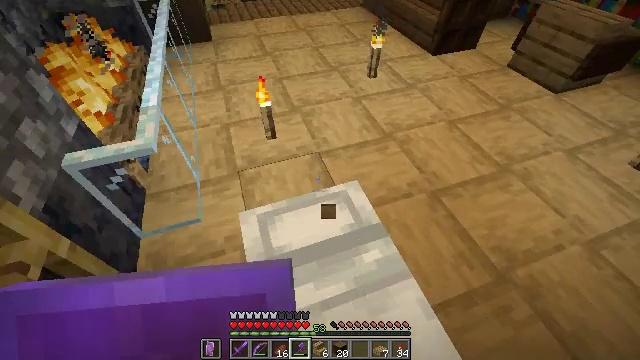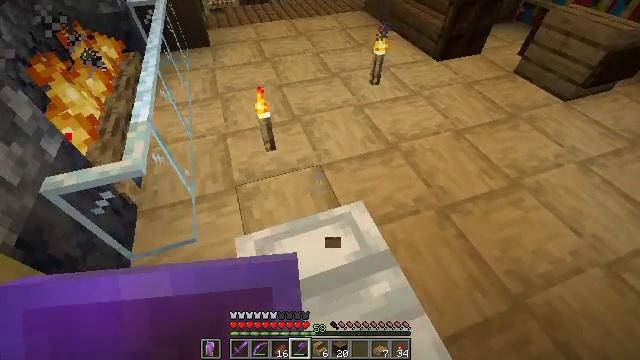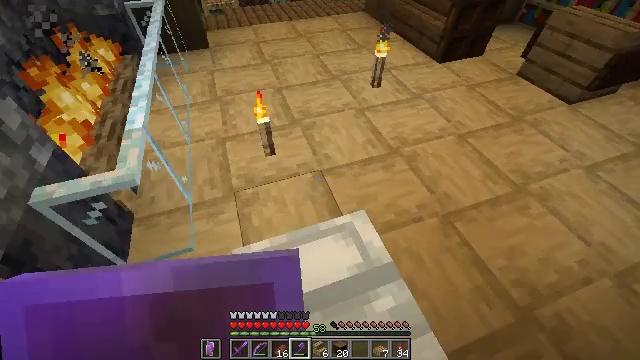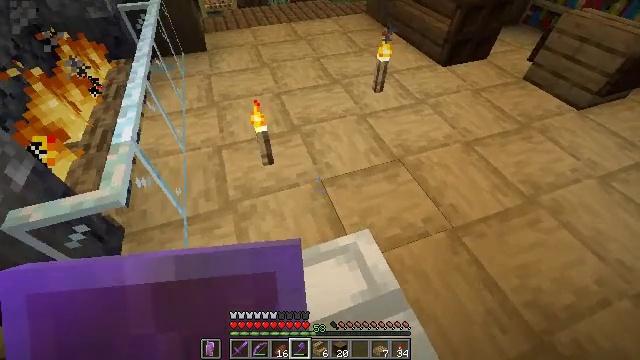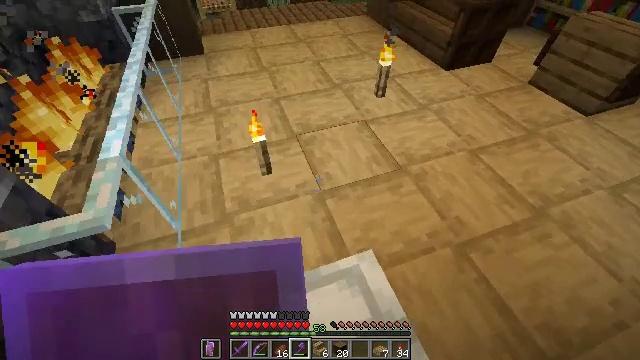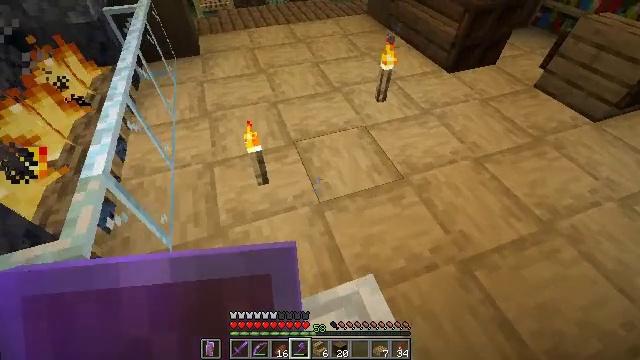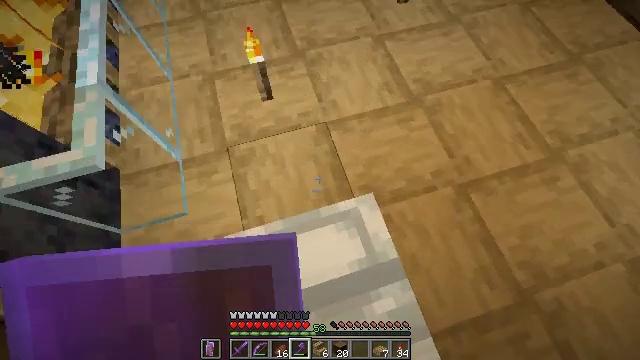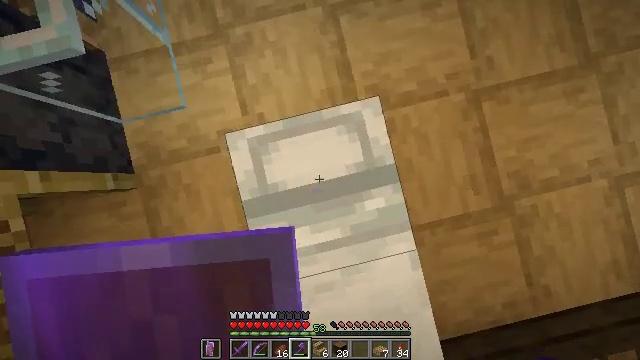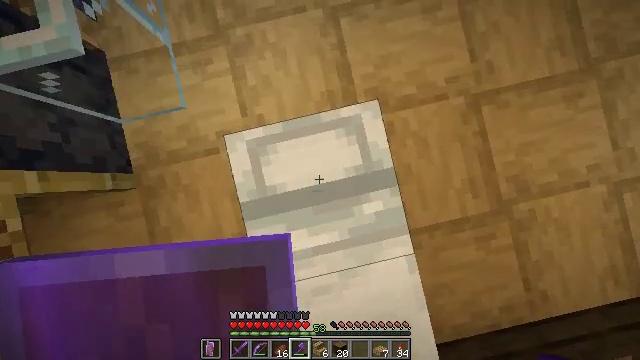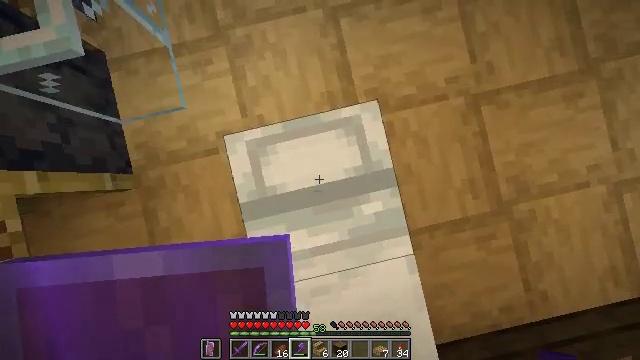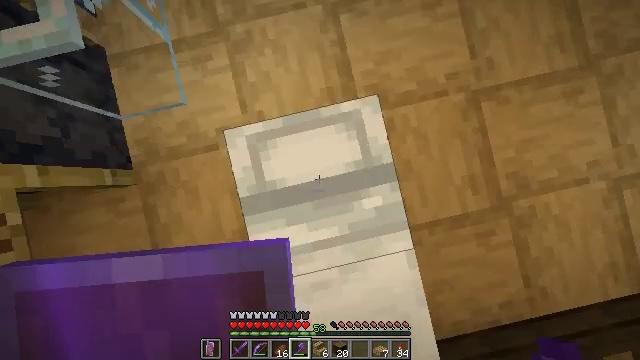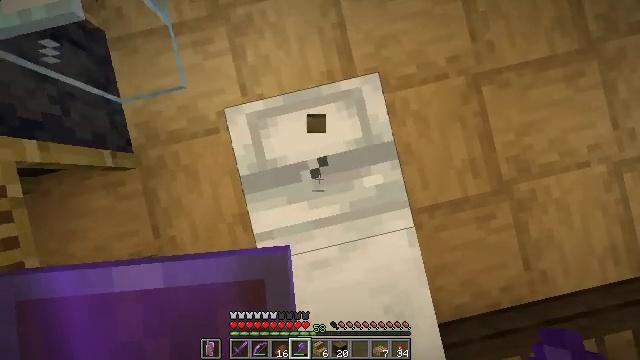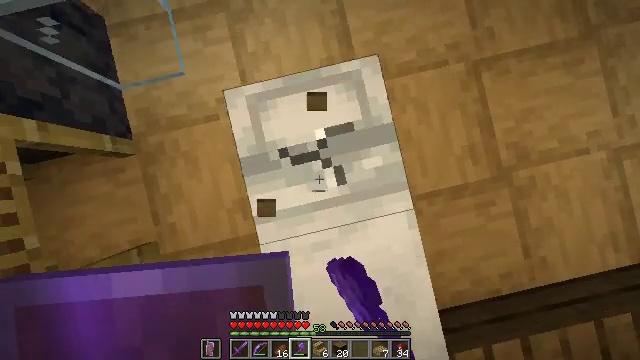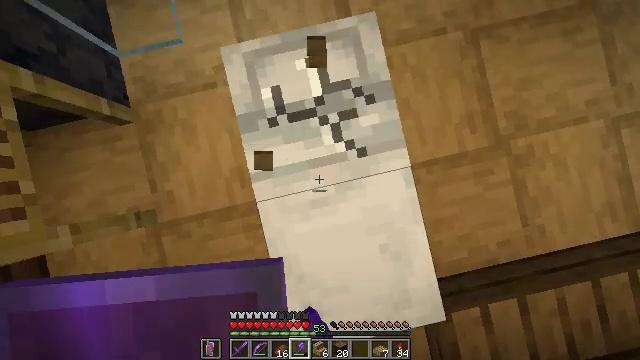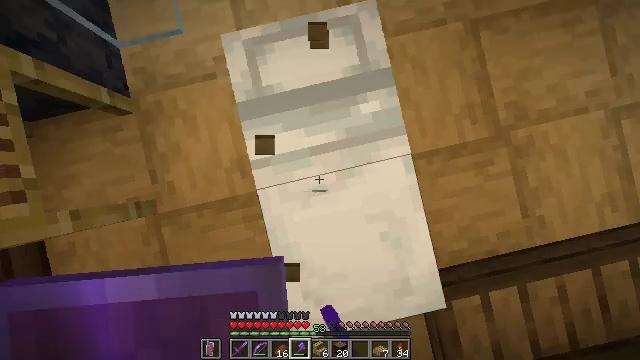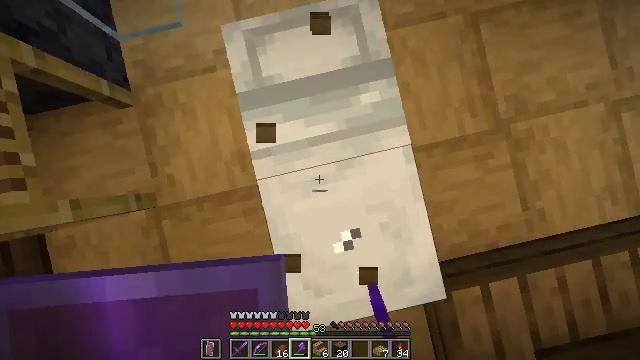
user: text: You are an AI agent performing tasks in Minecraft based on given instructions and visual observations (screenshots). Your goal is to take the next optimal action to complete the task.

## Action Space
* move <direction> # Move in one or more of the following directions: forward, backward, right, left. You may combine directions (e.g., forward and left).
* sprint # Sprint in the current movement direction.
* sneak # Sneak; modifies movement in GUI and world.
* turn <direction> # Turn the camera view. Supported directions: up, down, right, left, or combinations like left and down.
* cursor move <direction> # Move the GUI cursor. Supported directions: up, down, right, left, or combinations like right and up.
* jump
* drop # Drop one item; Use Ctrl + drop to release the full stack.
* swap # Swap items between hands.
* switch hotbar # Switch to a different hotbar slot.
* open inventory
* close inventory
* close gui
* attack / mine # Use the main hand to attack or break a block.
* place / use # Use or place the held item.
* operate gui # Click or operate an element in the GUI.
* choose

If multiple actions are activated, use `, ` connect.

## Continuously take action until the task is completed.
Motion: motion action
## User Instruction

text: Remove the white bed from its place.
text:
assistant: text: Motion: move forward
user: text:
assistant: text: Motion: move forward
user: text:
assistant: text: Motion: move forward
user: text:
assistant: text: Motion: no_op
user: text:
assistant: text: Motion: no_op
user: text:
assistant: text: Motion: turn left and down
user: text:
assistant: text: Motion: turn left and down
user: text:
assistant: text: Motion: turn down
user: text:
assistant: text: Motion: no_op
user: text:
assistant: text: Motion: move back
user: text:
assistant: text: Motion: move back, attack / mine
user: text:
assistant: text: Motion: move back, attack / mine
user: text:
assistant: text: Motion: move back, attack / mine
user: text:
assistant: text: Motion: attack / mine
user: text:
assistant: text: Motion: attack / mine
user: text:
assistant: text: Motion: attack / mine
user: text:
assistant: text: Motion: attack / mine
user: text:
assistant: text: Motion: attack / mine
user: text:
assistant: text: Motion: attack / mine
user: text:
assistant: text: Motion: attack / mine
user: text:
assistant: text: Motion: attack / mine
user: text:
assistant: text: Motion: attack / mine
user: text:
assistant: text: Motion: attack / mine
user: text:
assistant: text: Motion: no_op
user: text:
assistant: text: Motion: no_op